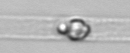
Label: Dactyliosolen_blavyanus